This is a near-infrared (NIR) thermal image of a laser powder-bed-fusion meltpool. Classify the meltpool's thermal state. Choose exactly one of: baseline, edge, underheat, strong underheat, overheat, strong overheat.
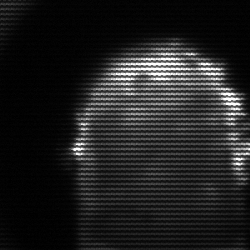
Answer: baseline